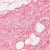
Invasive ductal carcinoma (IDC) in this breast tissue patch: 0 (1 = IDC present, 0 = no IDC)